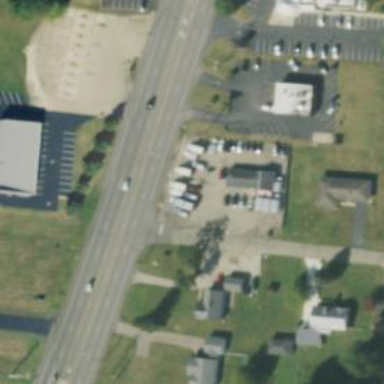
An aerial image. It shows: Car rental facility.